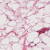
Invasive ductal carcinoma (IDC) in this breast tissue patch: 0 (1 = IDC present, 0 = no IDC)